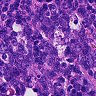
Metastatic tissue present: no